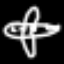
Label: airplane